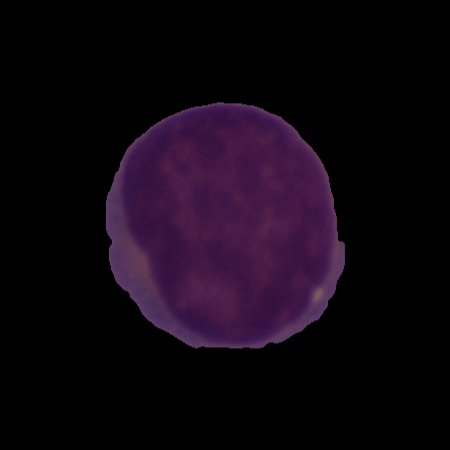
Label: cancer